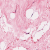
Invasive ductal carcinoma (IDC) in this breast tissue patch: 0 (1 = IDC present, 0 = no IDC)